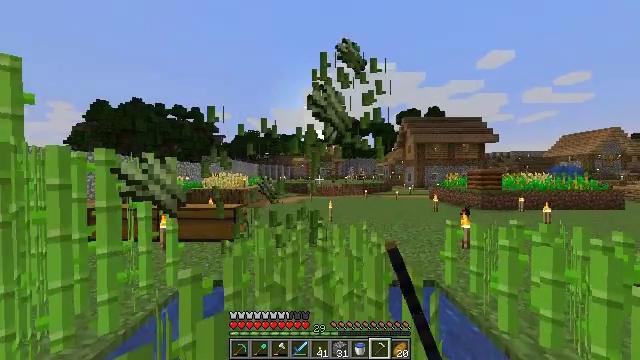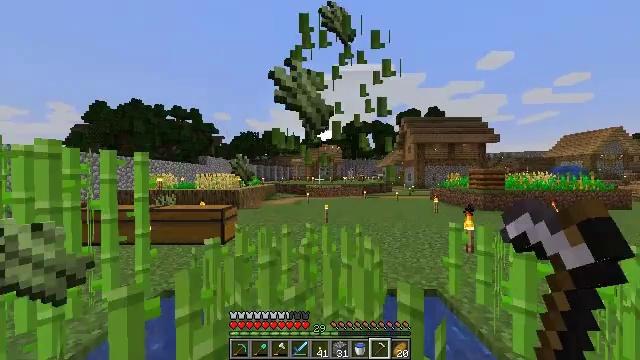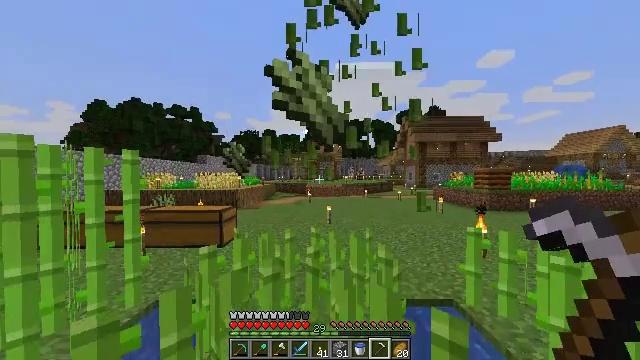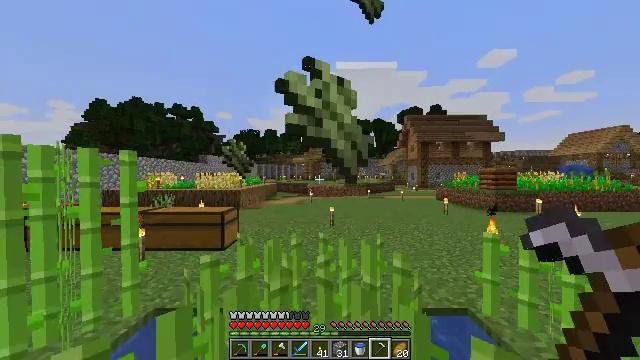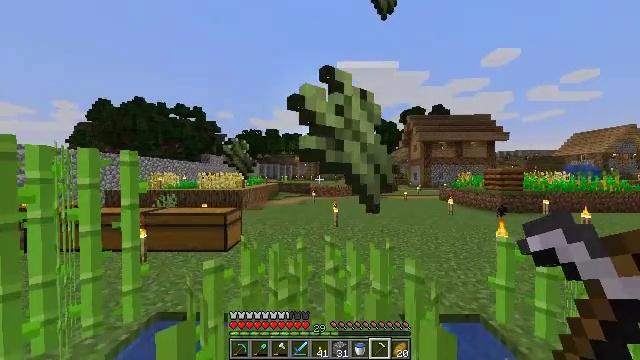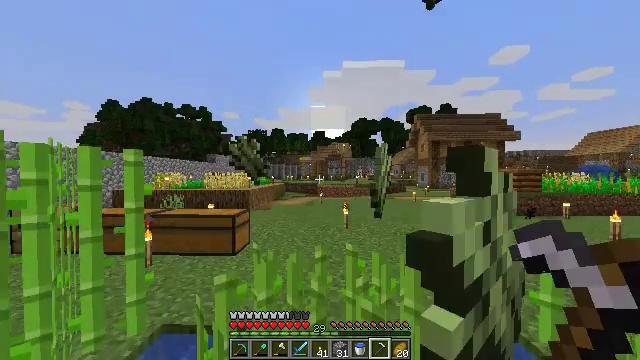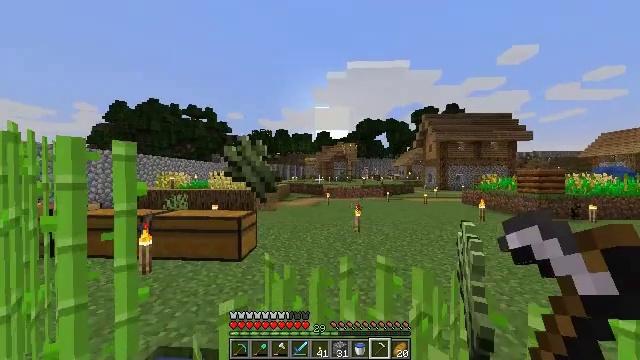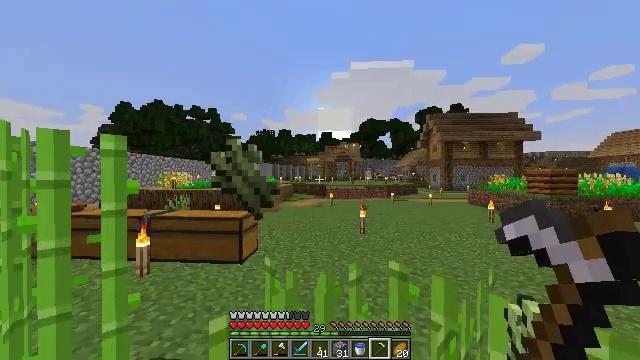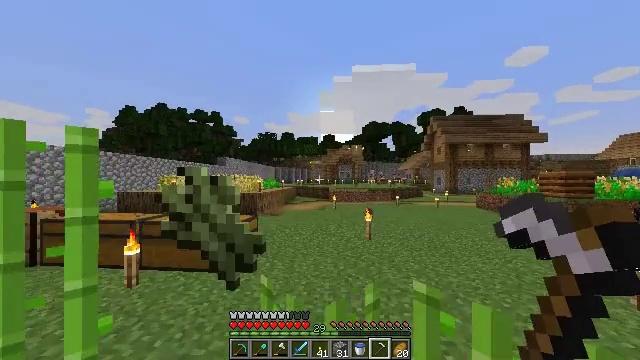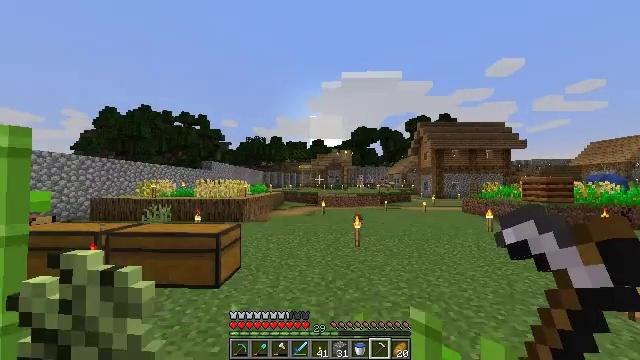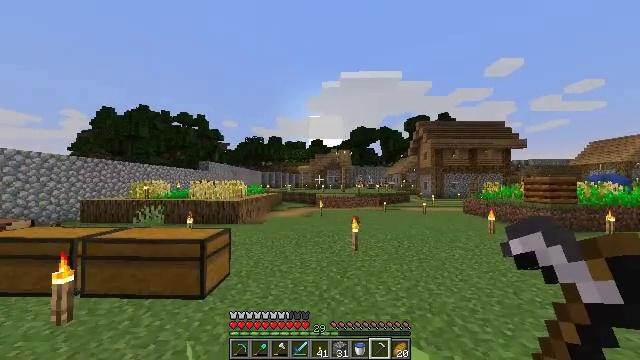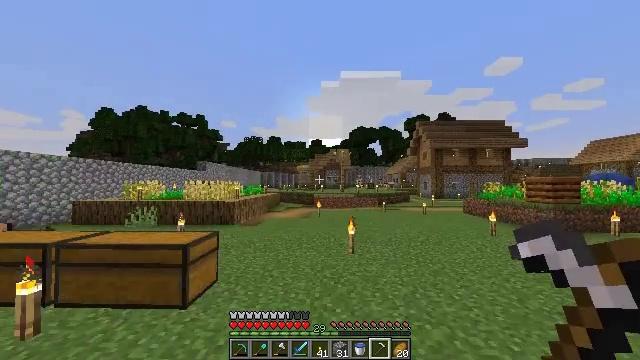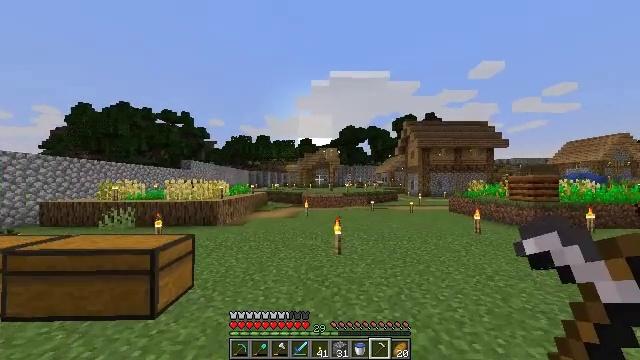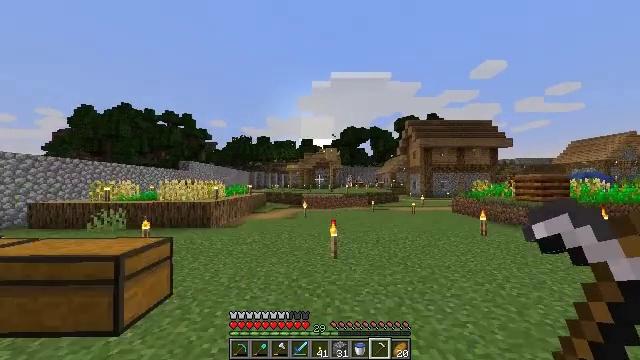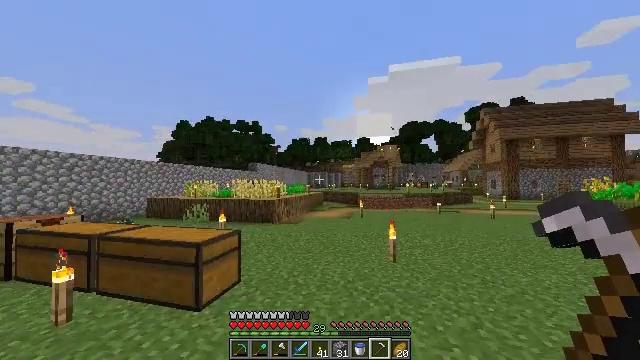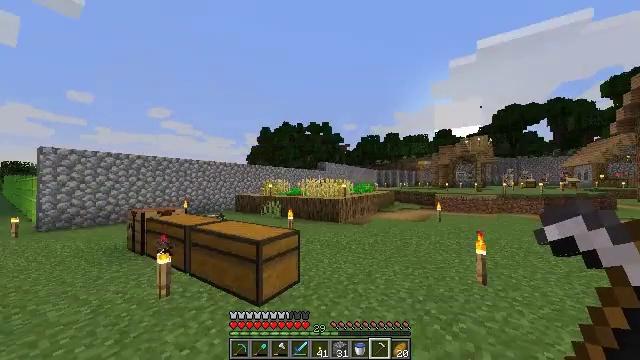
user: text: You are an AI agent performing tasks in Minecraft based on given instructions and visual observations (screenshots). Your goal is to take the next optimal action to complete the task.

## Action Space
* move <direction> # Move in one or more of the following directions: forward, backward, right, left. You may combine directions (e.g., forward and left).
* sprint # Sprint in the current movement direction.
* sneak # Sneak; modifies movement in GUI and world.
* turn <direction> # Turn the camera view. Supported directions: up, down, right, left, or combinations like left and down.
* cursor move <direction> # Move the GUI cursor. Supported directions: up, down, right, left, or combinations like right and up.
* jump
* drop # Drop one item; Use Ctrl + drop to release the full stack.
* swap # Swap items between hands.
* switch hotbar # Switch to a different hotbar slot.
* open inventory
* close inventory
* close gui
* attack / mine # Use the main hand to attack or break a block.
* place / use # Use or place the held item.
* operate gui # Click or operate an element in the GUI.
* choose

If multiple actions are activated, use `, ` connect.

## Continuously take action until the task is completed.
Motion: motion action
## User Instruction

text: Mine the sugar cane near rivers.
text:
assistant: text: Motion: move forward and move left, sprint, attack / mine
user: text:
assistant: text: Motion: move forward and move left, sprint, attack / mine
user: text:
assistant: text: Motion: move forward and move left, sprint, attack / mine
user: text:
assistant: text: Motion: move forward and move left, sprint, attack / mine
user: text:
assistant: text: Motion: move forward and move left, sprint, turn left, attack / mine
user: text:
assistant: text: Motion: move forward, sprint, turn left, attack / mine
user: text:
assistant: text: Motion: move forward, sprint
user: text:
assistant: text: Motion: move forward, sprint
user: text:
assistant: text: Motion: move forward and move right, sprint, turn right and up
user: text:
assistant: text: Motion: move forward and move right, sprint
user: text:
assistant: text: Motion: move forward and move right, sprint
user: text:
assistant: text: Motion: move forward and move right, sprint, turn right
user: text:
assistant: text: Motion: move forward, sprint
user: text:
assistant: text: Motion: move forward, sprint, turn left
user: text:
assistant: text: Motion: move forward and move right, sprint, turn left
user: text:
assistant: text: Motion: move forward and move right, sprint, turn left
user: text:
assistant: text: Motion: move forward and move right, sprint, turn left
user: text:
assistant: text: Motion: move forward and move right, sprint, turn left
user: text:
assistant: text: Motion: move forward and move right, sprint, turn left
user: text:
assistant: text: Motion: move forward and move right, sprint, turn left
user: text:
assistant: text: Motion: move forward and move right, sprint, turn left
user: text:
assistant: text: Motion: move forward and move right, sprint, turn left
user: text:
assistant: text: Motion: move forward and move right, sprint, turn left
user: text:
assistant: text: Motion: move forward and move right, sprint, turn left
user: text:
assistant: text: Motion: move forward and move right, sprint, turn left
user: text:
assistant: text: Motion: move forward, sprint, turn left
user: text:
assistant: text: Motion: move forward, sprint, turn left
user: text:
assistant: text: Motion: move forward and move left, sprint, turn left, attack / mine
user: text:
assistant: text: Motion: move forward and move left, sprint, attack / mine
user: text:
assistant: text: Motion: move forward and move right, sprint, turn right, attack / mine